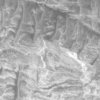
Label: not_dusty